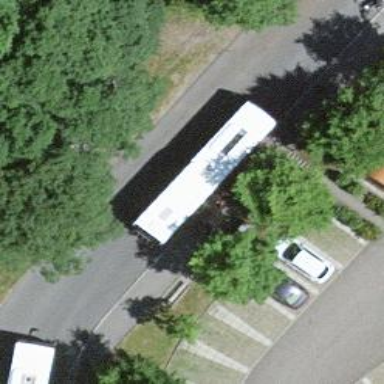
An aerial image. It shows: Bus stop with platform for public transport.